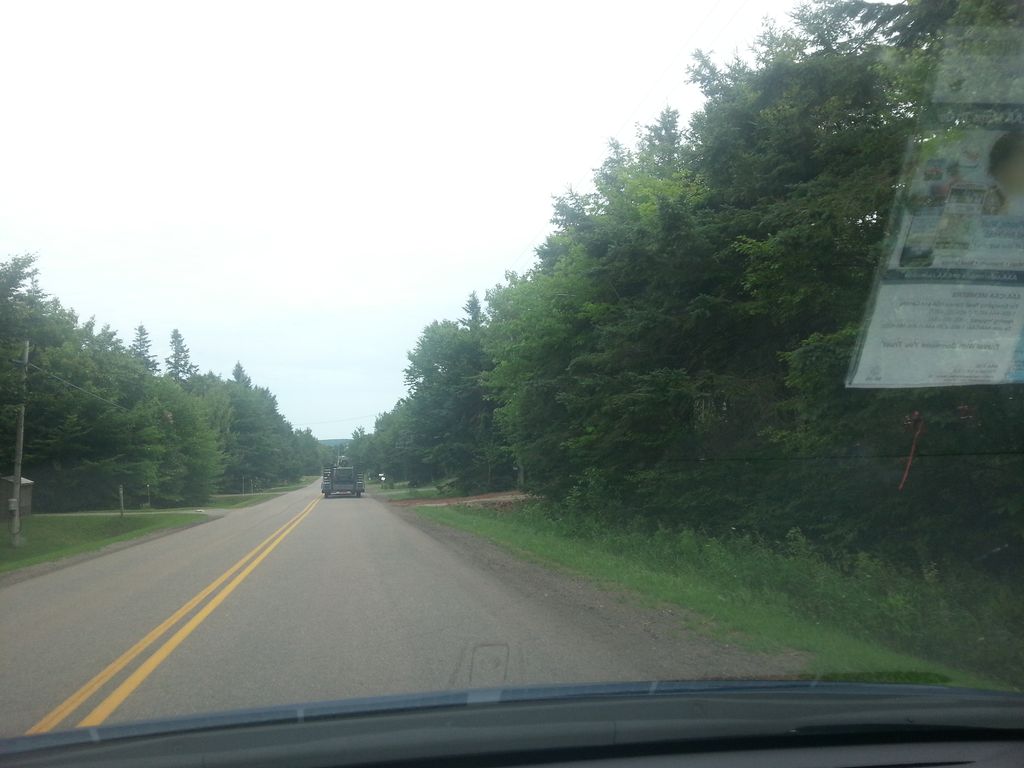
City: charlottetown